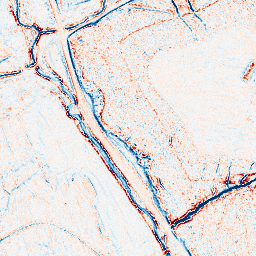
Category: edge_preserving
Decomposition family: anisotropic_diffusion
Decomposition parameters: iterations: 10
kappa: 10
gamma: 0.1
Upsampling method: regularized
Upsampling parameters: scale: 4
lambda_reg: 0.001
Upsampling scale: 4